Question: I want to zoom in the canvas board partially as the letter tray button will be fixed and the board will be zoom,
The partially coding is as mention below and the screen is fully draw in canvas which can be viewed as mention at the bottom.. please help and thanks for you concern.
'''
public class BoardView extends SurfaceView implements SurfaceHolder.Callback
{
class DrawingThread extends Thread implements OnTouchListener {
public DrawingThread(SurfaceHolder holder, Handler handler) {
mSurfaceHolder = holder;
public void setRunning(boolean b) {
mRun = b;
}
@Override
public void run() {
while (mRun) {
Canvas c = null;
try {
c = mSurfaceHolder.lockCanvas(null);
synchronized (mSurfaceHolder) {
// System.gc();
// c.scale(canvasScaleX, canvasScaleY);
// c.save();
// c.translate(canvasTranslateX, canvasTranslateY);
doDraw(c);
}
updateGame();
} finally {
if (c != null) {
mSurfaceHolder.unlockCanvasAndPost(c);
}
}
}
private void doDraw(Canvas canvas) {
if (ge == null)
return;
Rect bRect = new Rect(0, 0, dims.getTotalWidth(),
dims.getScoreHeight() + dims.getBoardheight());
Drawable drawable = getResources().getDrawable(R.drawable.board);
drawable.setBounds(bRect);
drawable.draw(canvas);
Rect tRect = new Rect(0, dims.getScoreHeight()
+ dims.getBoardheight(), dims.getTotalWidth(),
dims.getTotalHeight());
canvas.drawRect(tRect, fillTrayPaint);
int topHeight = dims.getScoreHeight() + dims.getBoardheight();
int bottom = (dims.getTotalHeight() + 5)
- (dims.getTotalWidth() / Tray.TRAY_SIZE);
Rect rect = new Rect(0, topHeight, dims.getTotalWidth(), bottom - 7);
Drawable drawableTray = getResources()
.getDrawable(R.drawable.strip);
drawableTray.setBounds(rect);
drawableTray.draw(canvas);
drawTray(canvas);
drawBoard(canvas);
// drawScore(canvas);
drawMovingTile(canvas);
}
public BoardView(Context context, AttributeSet attrs) {
super(context, attrs);
SurfaceHolder holder = getHolder();
holder.addCallback(this);
// endTurn=(ImageButton)findViewById(R.id.endturn_button_horizontal);
thread = new DrawingThread(holder, handler);
}
@Override
public void surfaceChanged(SurfaceHolder holder, int format, int width,
int height) {
}
@Override
public void surfaceCreated(SurfaceHolder holder) {
final float scale1 = getResources().getDisplayMetrics().density;
defaultFontSize = (int) (MIN_FONT_DIPS * scale1 + 0.5f);
thread.setDefaultFontSize(defaultFontSize);
dimensions = calculateDimensions(getWidth(), getHeight());
thread.setDimensions(dimensions);
thread.setRunning(true);
// if (thread != null && !thread.isAlive())
thread.start();
}
@Override
public void surfaceDestroyed(SurfaceHolder holder) {
boolean retry = true;
thread.setRunning(false);
while (retry) {
try {
thread.join();
retry = false;
} catch (InterruptedException e) {
}
}
}
'''

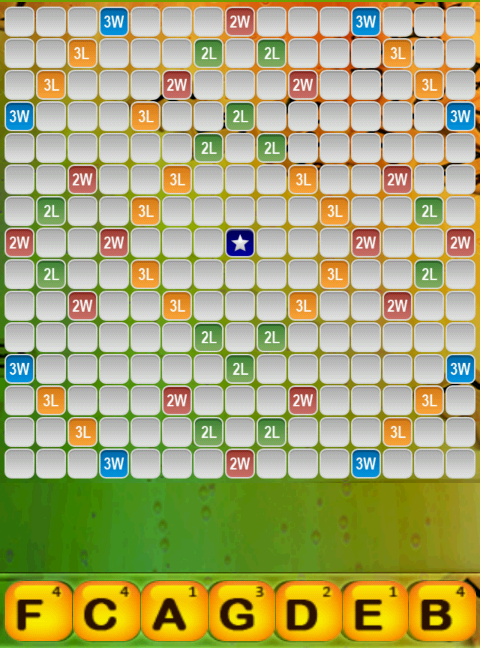
Answer: We can simply do it by canvas.clipRect(rectangle), at this point what we are suppose to do is save the canvas canvas.save() and after canvas.clipRect(rectangle) call canvas.restore().